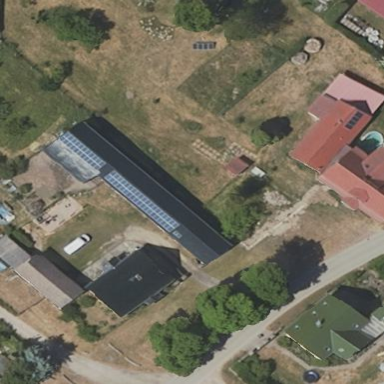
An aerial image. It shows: Shed.